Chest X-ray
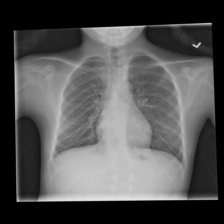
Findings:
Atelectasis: negative
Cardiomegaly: negative
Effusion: negative
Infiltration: negative
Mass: negative
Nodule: negative
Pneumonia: negative
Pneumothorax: negative
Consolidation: negative
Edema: negative
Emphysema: negative
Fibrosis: negative
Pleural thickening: negative
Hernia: negative